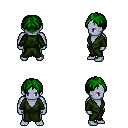
a pixel art fantasy rpg character, male body template, dark elf, purple skin, green robe, magenta pants, green parted hairstyle, four views (front, back, left, right), 2x2 character sprite sheet, small pixel art, hard edges, no anti-aliasing